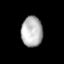
Tissue: lung
Cell type: Epithelial cells
Senescence score: 0.2041
Nuclear area (px): 633
Mean DAPI intensity: 181.199